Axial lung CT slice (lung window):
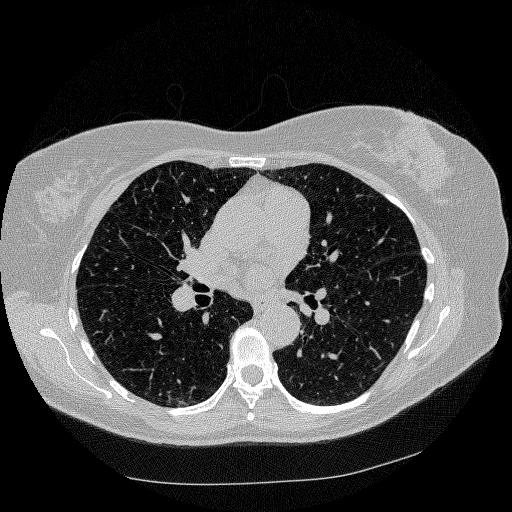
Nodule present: no